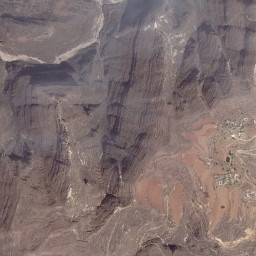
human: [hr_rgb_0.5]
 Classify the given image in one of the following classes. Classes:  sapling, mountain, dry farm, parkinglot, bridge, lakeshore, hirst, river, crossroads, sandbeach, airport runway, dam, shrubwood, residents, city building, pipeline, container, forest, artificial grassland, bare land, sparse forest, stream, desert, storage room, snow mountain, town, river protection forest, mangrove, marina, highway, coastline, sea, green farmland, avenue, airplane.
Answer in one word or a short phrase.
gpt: mountain